Aerial crown-view tile of a tropical tree (Barro Colorado Island, Panama), acquired 20240918:
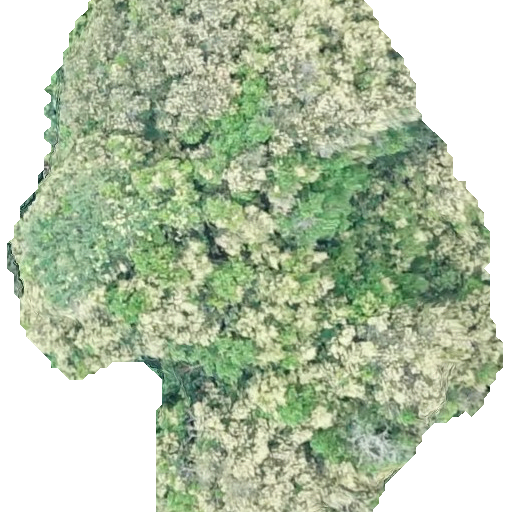
Species: Prioria copaifera
GBIF accepted scientific name: Prioria copaifera
Crown area: 318.849 m²